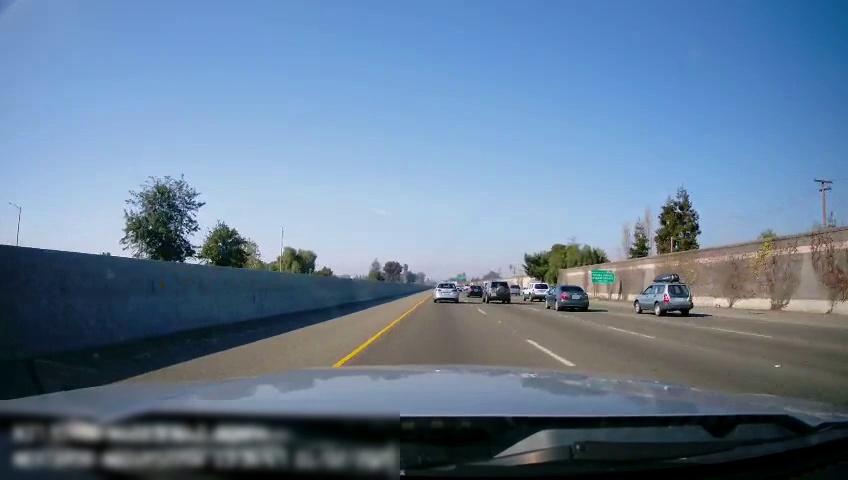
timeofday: Day
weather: Sunny
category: Drivable Space
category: Vehicles | SUV
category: Vehicles | SUV
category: Vehicles | SUV
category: Vehicles | Car
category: Vehicles | SUV
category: Vehicles | Car
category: Vehicles | Car
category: Lanes | Current Lane
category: Lanes | Current Lane
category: Lanes | Alternate Lane
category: Lanes | Alternate Lane
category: Traffic | Signs